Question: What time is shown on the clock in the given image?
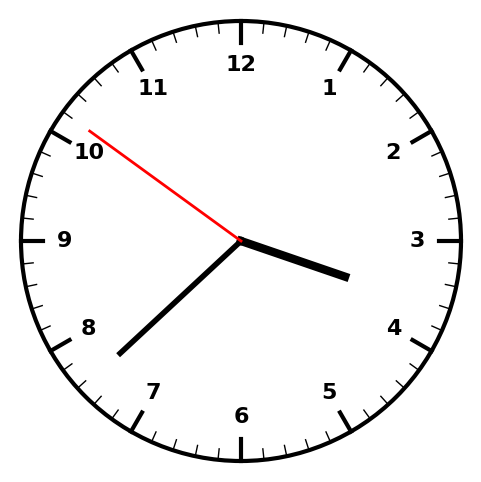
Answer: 03:37:51